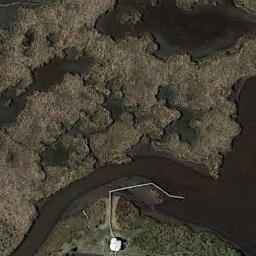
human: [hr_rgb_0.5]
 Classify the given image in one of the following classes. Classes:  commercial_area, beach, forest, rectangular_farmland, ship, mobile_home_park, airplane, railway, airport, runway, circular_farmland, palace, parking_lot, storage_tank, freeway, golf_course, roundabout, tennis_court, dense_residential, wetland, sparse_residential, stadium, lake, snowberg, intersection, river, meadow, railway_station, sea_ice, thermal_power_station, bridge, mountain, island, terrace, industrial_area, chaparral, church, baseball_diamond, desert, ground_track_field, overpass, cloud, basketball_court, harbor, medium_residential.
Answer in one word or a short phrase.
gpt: wetland